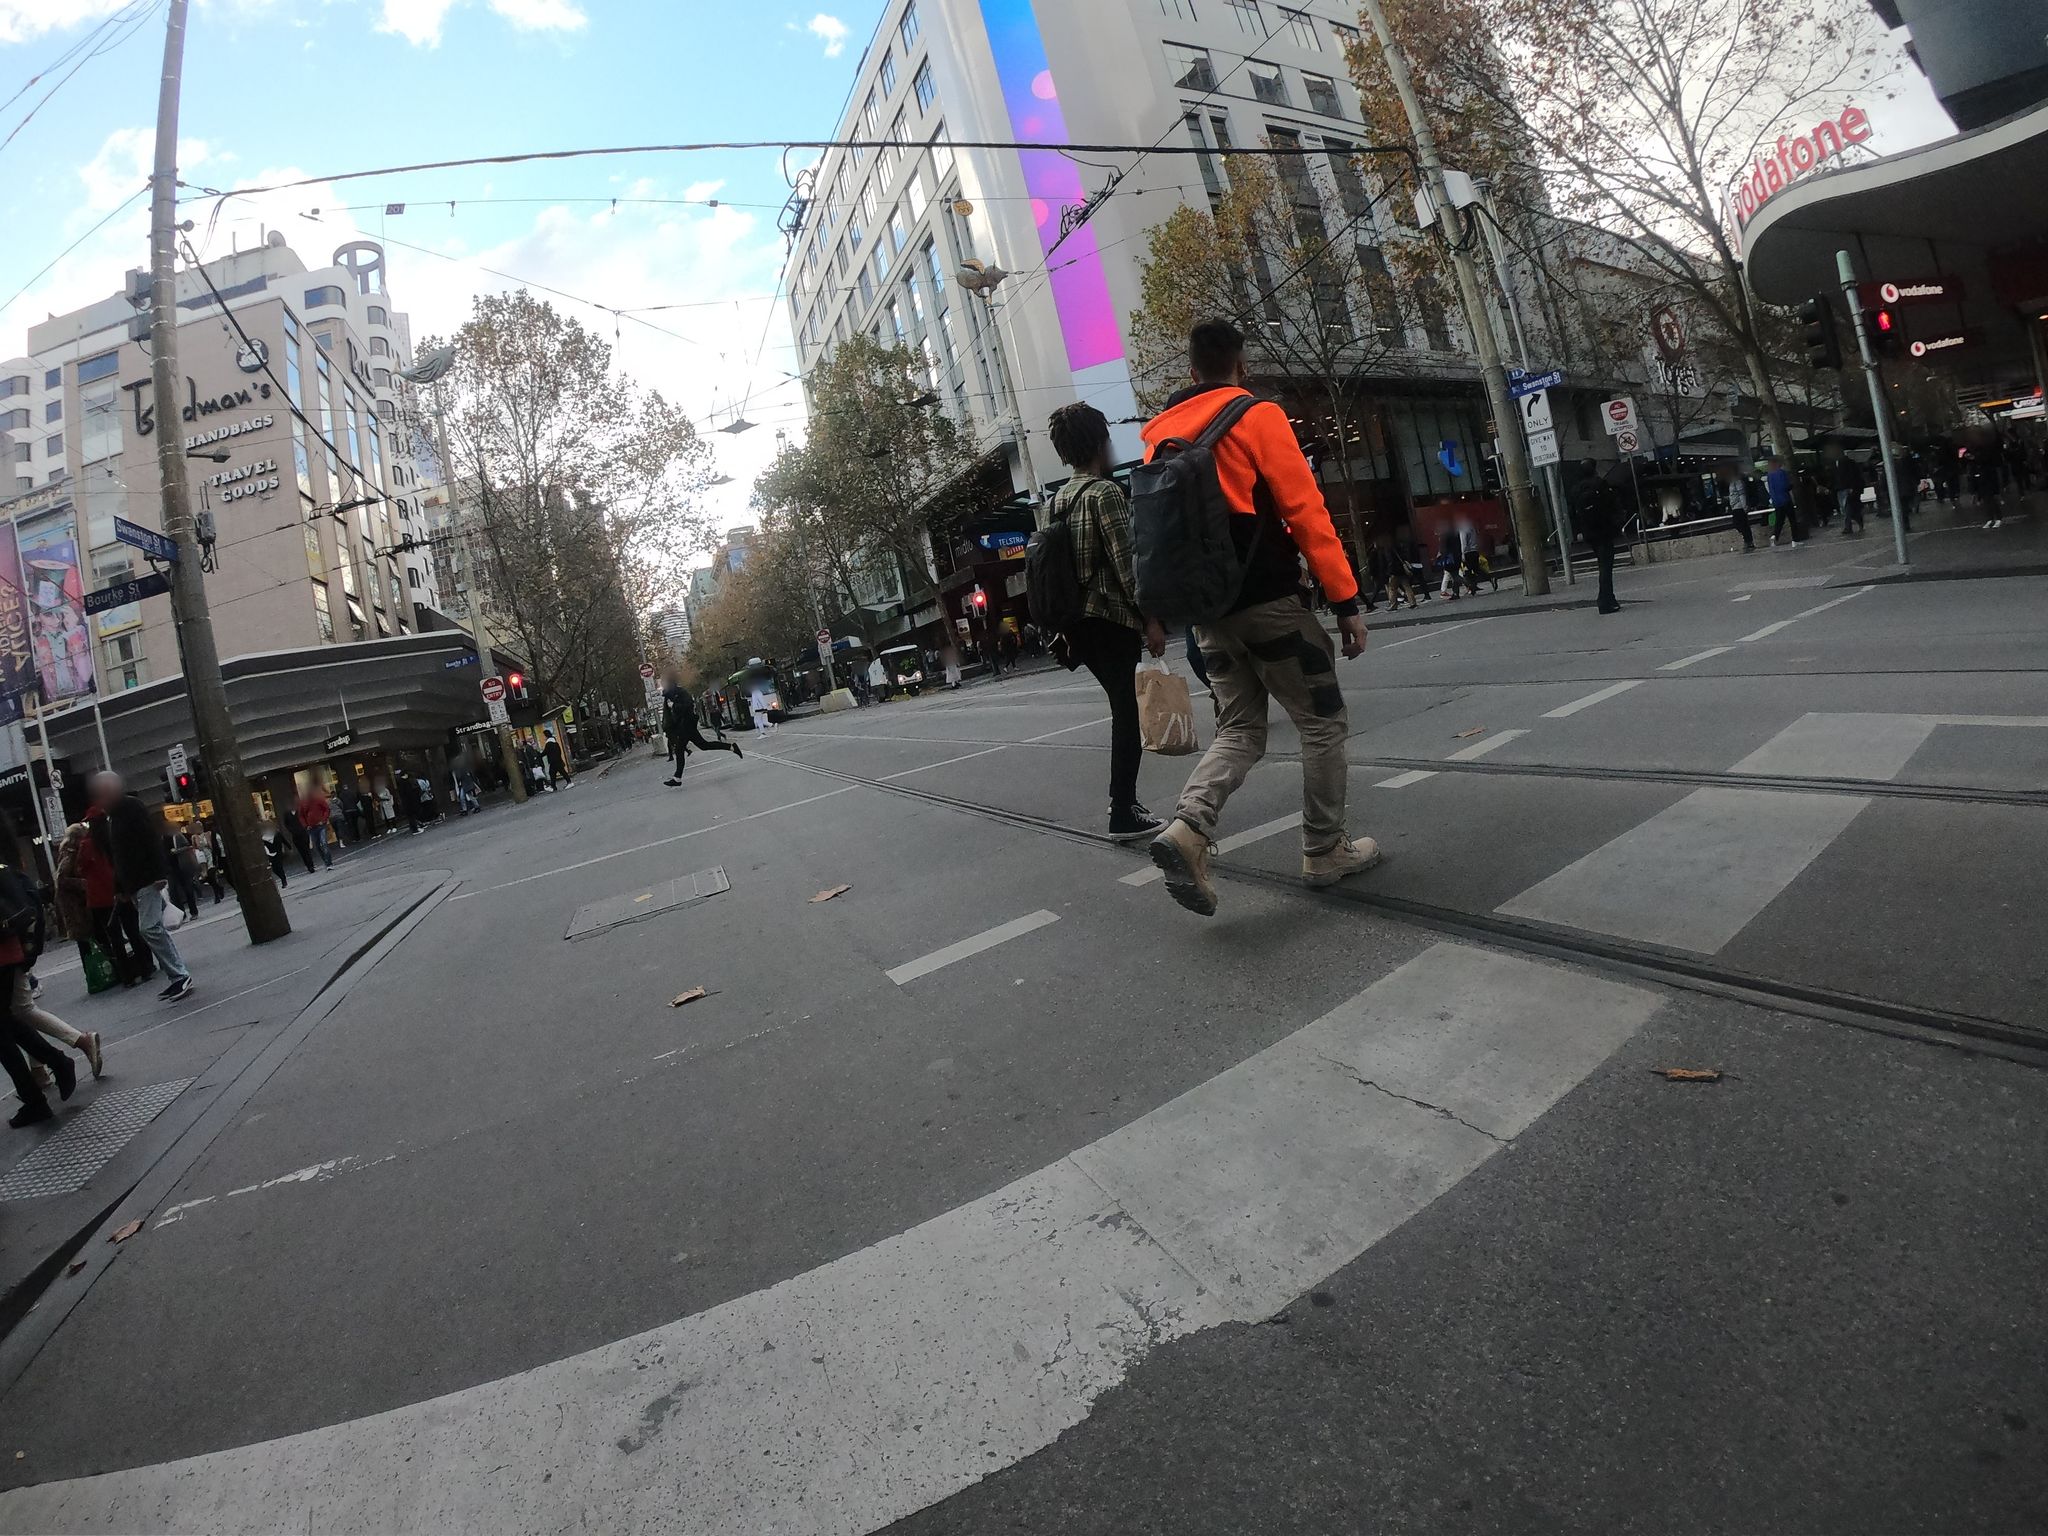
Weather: clear
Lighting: day
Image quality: good
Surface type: driving surface
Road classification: unclassified, pedestrian
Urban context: urban centre
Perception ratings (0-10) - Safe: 4.28, Lively: 7.37, Beautiful: 8.72, Boring: 3.19, Depressing: 6.37, Wealthy: 3.95